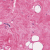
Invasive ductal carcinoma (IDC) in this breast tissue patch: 0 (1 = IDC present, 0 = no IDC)